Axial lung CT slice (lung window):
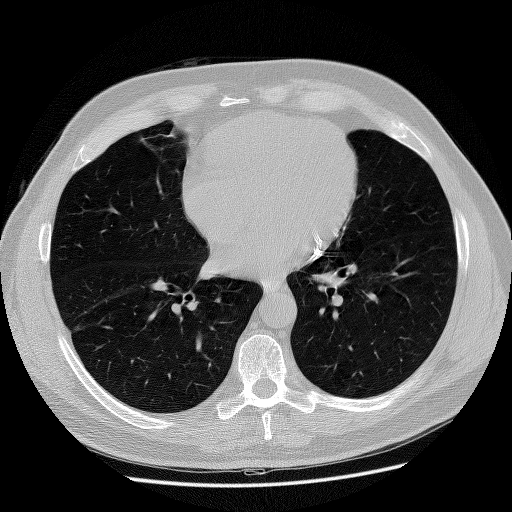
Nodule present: no